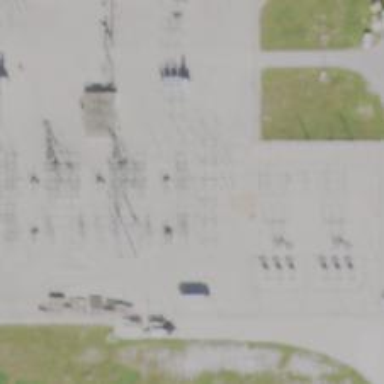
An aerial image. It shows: Switch for power supply.